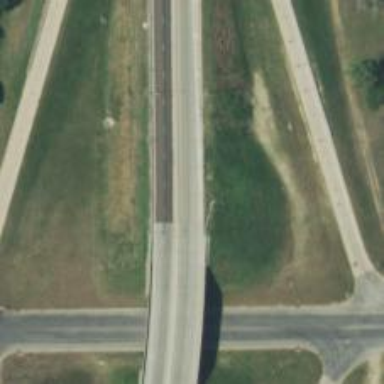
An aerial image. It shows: Primary highway that functions as expressway.